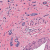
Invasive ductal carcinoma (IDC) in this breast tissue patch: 1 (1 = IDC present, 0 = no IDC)